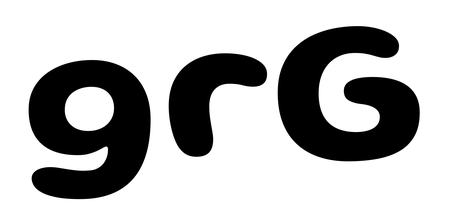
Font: Gluten_SemiBold